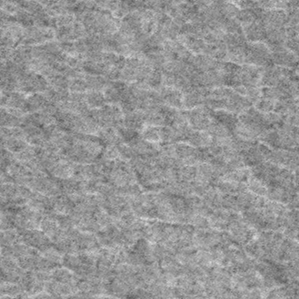
Label: frost